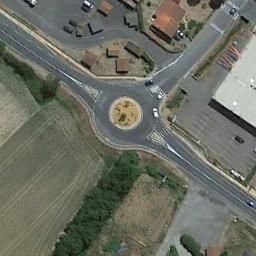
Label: roundabout